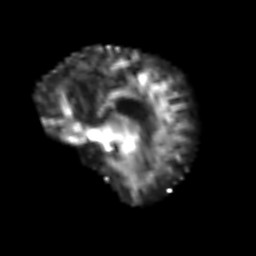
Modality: FA
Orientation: sagittal
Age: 65
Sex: female
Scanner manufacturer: siemens
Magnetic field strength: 3 T
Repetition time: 3.2 s
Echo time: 0.081 s